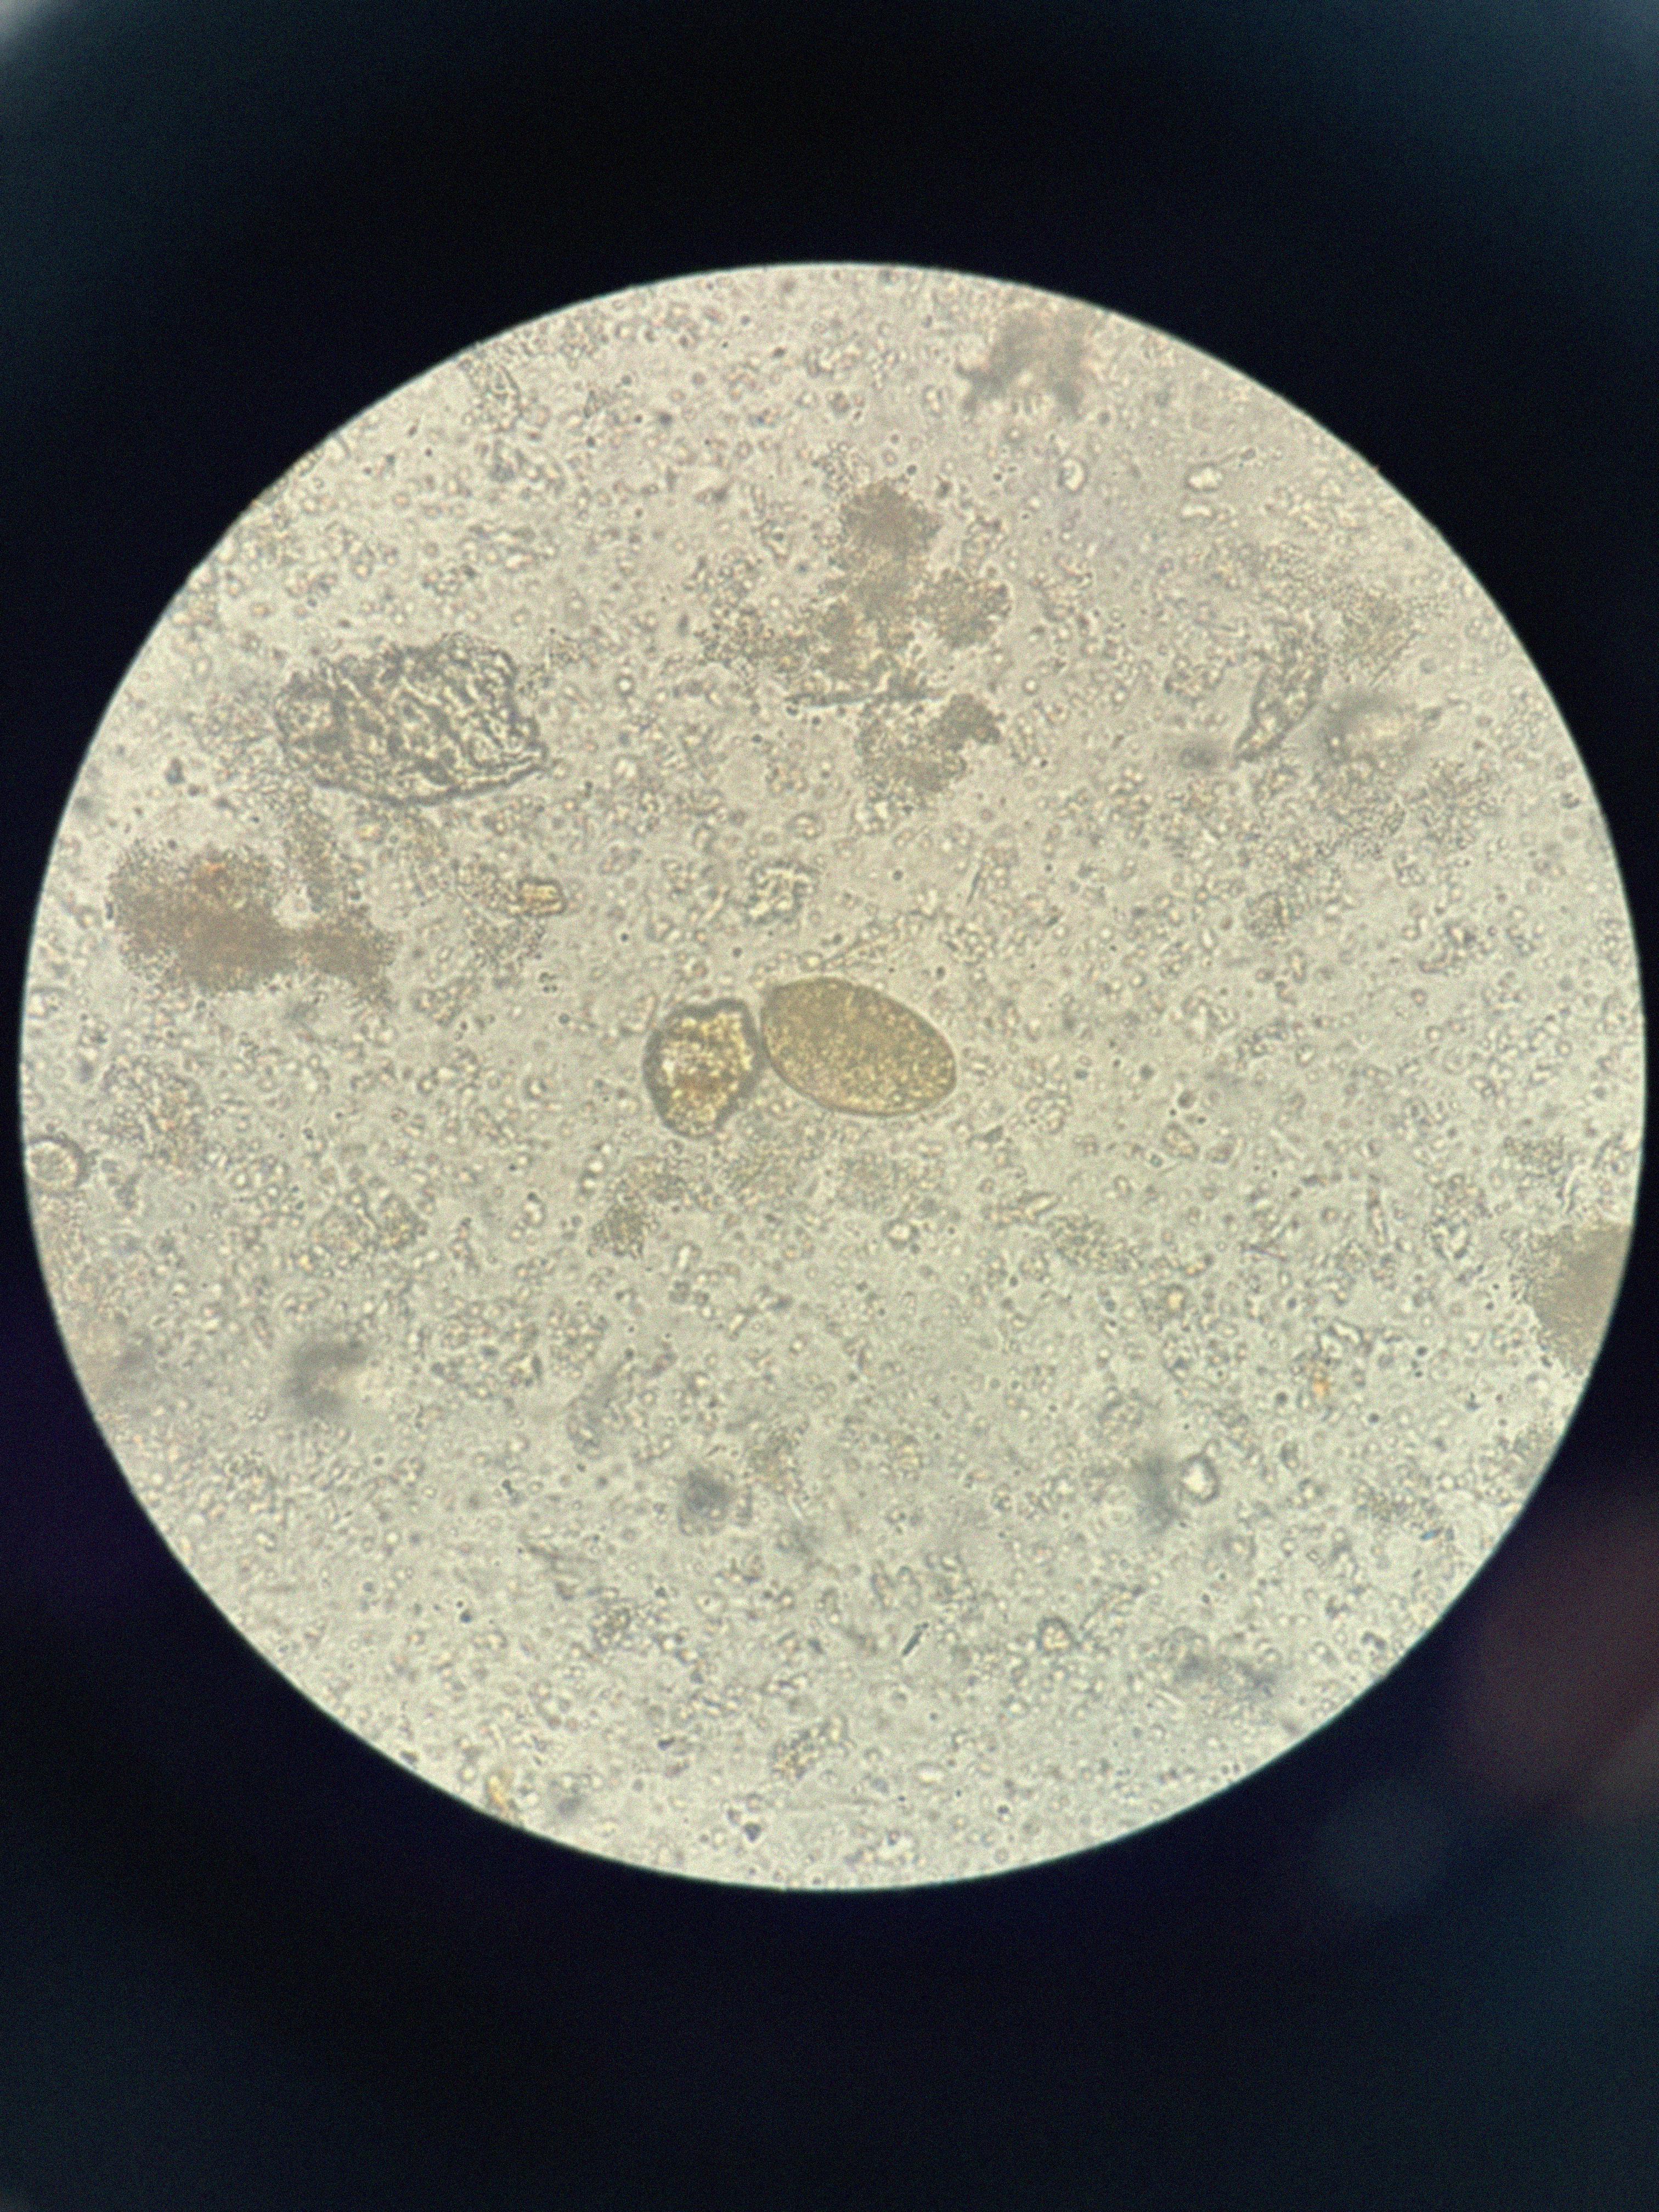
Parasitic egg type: Paragonimus spp